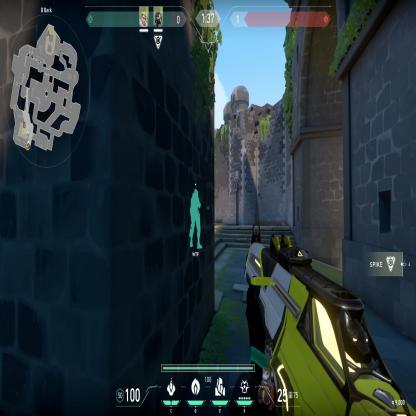
Label: teammate